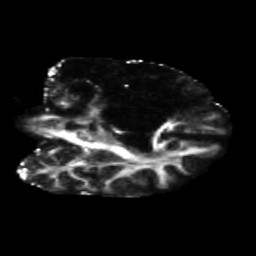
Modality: FA
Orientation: coronal
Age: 48
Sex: male
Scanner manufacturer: siemens
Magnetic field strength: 3 T
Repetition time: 5.47 s
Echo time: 0.0854 s